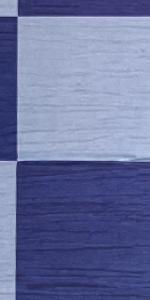
Label: Empty